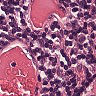
Metastatic tissue present: no